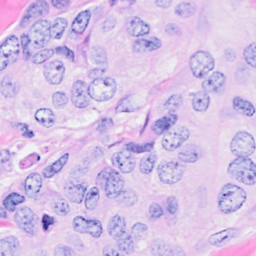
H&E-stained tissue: Breast